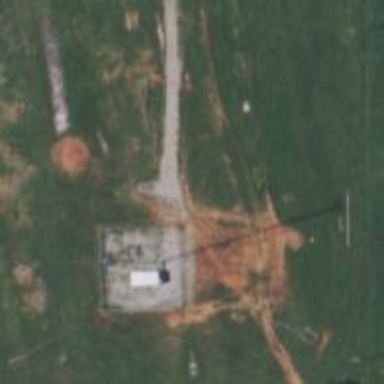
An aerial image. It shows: Communication mast tower.